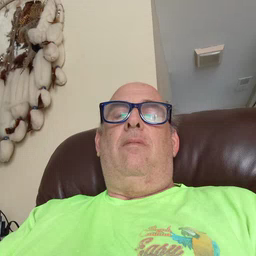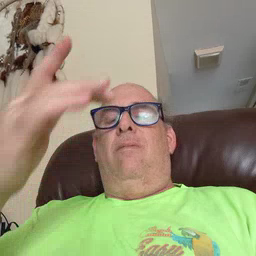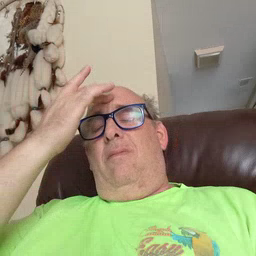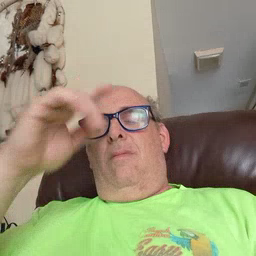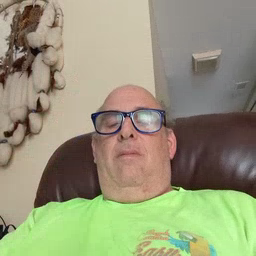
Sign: sick